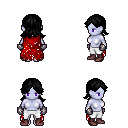
a pixel art fantasy rpg character, female body template, dark elf, purple skin, red tattered cape, white pants, black loose hair, metal gloves, maroon shoes, four views (front, back, left, right), 2x2 character sprite sheet, small pixel art, hard edges, no anti-aliasing